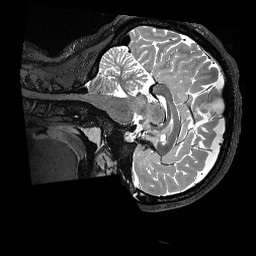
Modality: T2w
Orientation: sagittal
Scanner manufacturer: siemens
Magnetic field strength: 3 T
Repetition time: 3.2 s
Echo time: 0.563 s